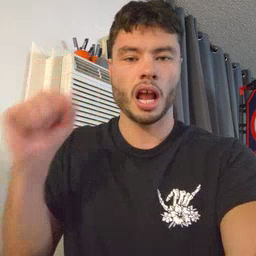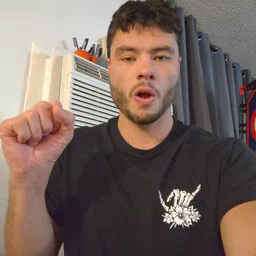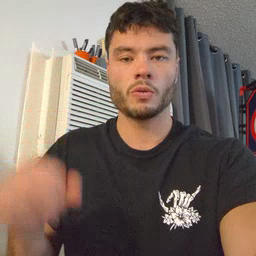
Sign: loud